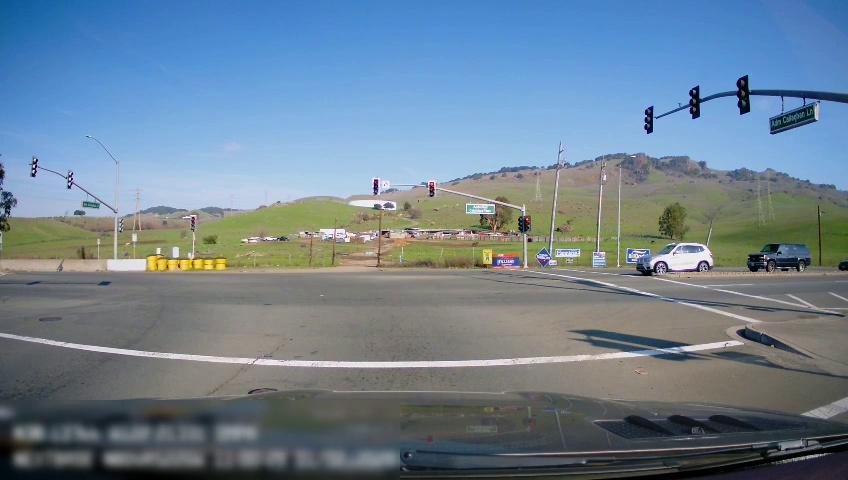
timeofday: Day
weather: Sunny
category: Drivable Space
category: Vehicles | SUV
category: Vehicles | SUV
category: Vehicles | Car
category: Lanes | Opposite Lane
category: Traffic | Lights
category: Traffic | Lights
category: Traffic | Lights
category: Traffic | Lights
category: Traffic | Lights
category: Traffic | Lights
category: Traffic | Lights
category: Traffic | Signs
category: Traffic | Lights
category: Traffic | Lights
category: Traffic | Signs
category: Traffic | Lights
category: Traffic | Lights
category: Traffic | Signs